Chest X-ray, AP view. Patient: 65 years old, sex F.
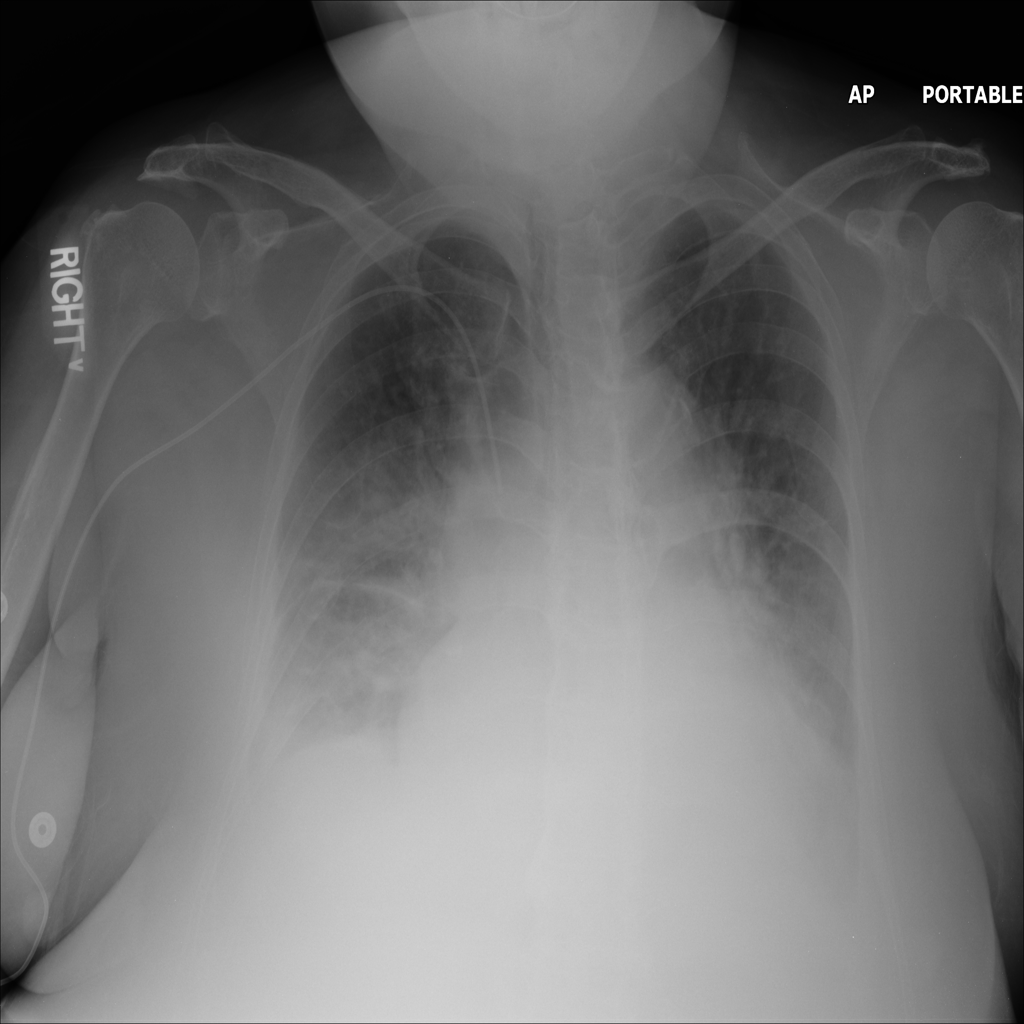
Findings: No Finding